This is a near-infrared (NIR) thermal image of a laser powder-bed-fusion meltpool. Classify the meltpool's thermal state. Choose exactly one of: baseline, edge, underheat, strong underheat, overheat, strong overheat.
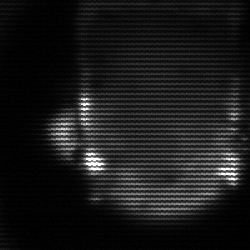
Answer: baseline